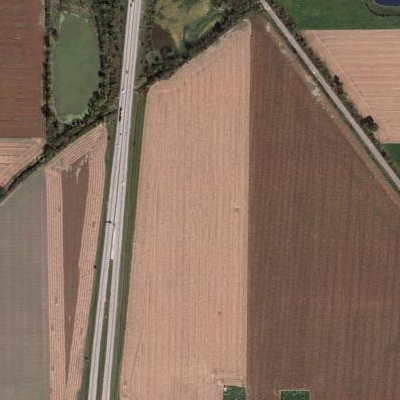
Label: bField